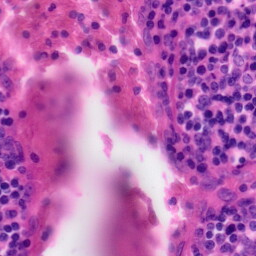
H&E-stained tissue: Tonsil